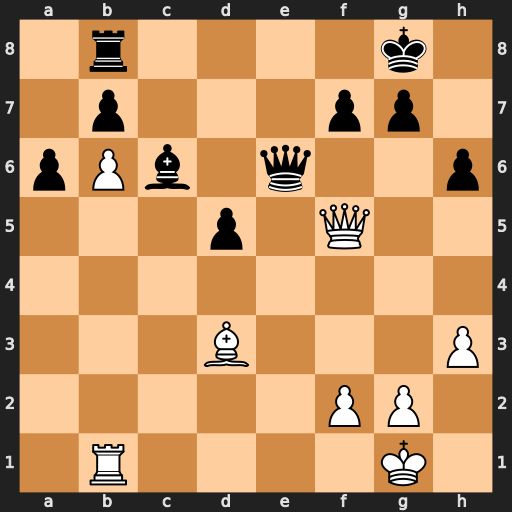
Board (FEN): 1r4k1/1p3pp1/pPb1q2p/3p1Q2/8/3B3P/5PP1/1R4K1
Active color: w
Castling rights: -
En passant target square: -
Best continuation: Qh7+ Kf8 Qh8+ Ke7 Qxb8